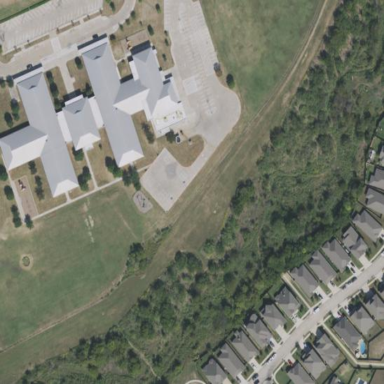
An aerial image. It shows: School building.